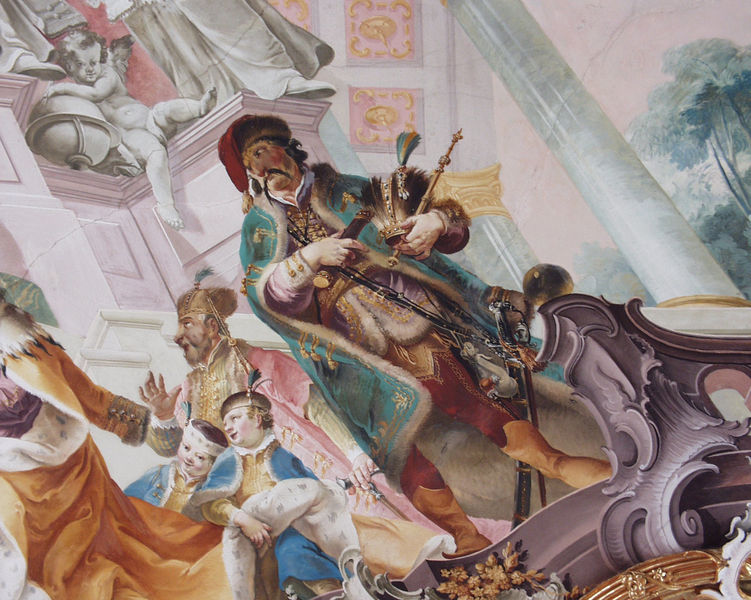
Titel: Maria, Sitz der Weisheit (Ausschnitt)
Künstler: Johann Anwander
Standort: Dillingen
Institution: Goldener Saal
Schlagwörter: baum, blau, feder, flügel, gemälde, himmel, mann, umhang, weiß, bäume, gelb, grün, landschaft, menschen, ocker, sitzen, braun, bunt, grau, hut, kleider, licht, marmor, männer, orange, pastell, schmuck, schwarz, szene, säule, säulen, türkis, gebäude, rot, malerei, bart, hose, jacke, mütze, schnurrbart, wand, architektur, barock, falten, federn, hermelin, pelz, samt, stehen, gesten, instrument, kirche, pastos, geistlicher, gewand, gold, mantel, reich, decke, gewänder, innen, kind, krone, rokoko, rosa, schräg, kinder, engel, putte, putto, statue, fell, lächeln, schleppe, farbig, bogen, italien, schuhe, jungen, modern, lila, violett, grisaille, figuren, bischof, kaiser, könig, detail, wandgemälde, wandmalerei, maler, pastellfarben, stuck, faltenwurf, junge, freude, wände, lachen, gefäß, offen, narr, orient, künstler, satire, schwert, säbel, uniform, helm, stiefel, herrscher, fragment, jüngling, gesims, pelzmantel, statuen, voluten, herrschaftlich, manierismus, märchen, eros, priester, laubbäume, mohr, fernrohr, kassetten, kassettendecke, volute, deckengemälde, fresko, prunk, erstaunt, putten, globus, kopfschmuck, schief, putti, pfeil, durchbrochen, komisch, hacke, purpur, musikant, insignien, zepter, szepter, grell, kasette, deckenmalerei, kasettendecke, weltkugel, dreidimensional, würzburg, sakralarchitektur, illusionistisch, tiepolo, scheinarchitektur, orientale, stiefe, deckenfresko, deckenbild, morden, pabst, blau grün, contrapost, depesche, entzückung, freko, fresk, goldene kapitel, würzburger residenz, ila, chief